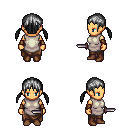
a pixel art fantasy rpg character, female body template, human, tanned skin, white tunic, robe skirt, gray twin-tailed hairstyle, cloth bracers, brown shoes, dagger, four views (front, back, left, right), 2x2 character sprite sheet, small pixel art, hard edges, no anti-aliasing